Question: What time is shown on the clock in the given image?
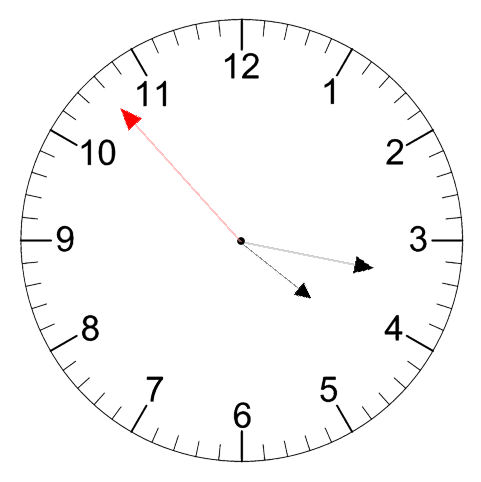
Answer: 04:16:53